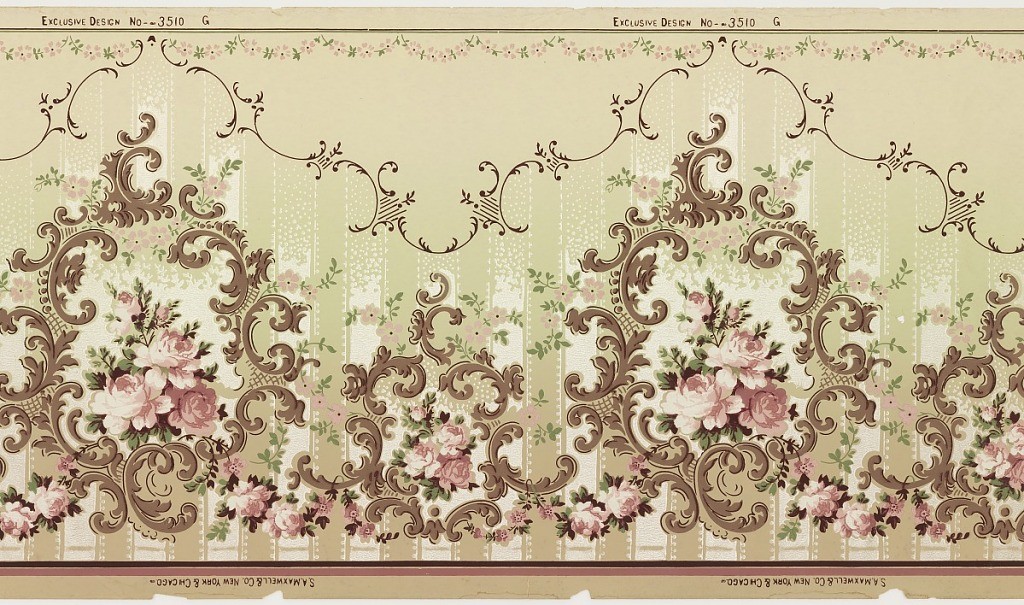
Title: Frieze
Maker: Maxwell & Co., S.A., Chicago, Illinois, USA
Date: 1905–1915
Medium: Machine-printed paper, liquid mica
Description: Mica frieze with horizontally repeating rococo-inspired pattern. Alternating large and small medallions composed of acanthus scrollwork and filled with groups of pink rose blossoms. A swag of pink roses runs along the bottom of the page, and a scalloped border of C scroll lifework runs across the top. A pattern of wide, vertical lines goes behind the medallions from the bottom of the page to the top line-work border. Pattern is machine-printed in browns, pinks, reds, greens and white atop a background that fades from tan to green to tan.